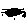
Label: hexagon